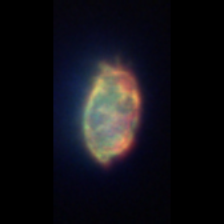
Taxon: Ciliates
Group: Other